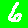
Digit: 6